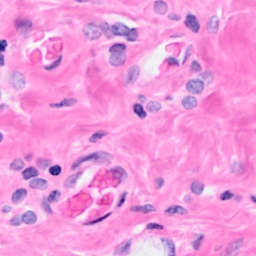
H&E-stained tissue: Breast